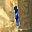
Label: 1